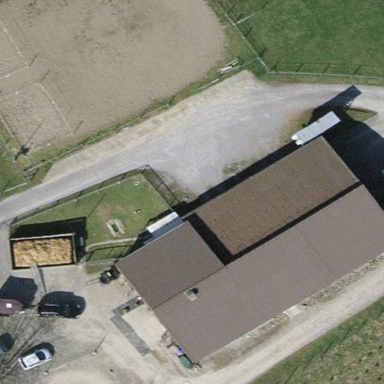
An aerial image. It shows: Farmyard area.